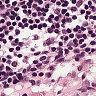
Metastatic tissue present: no